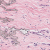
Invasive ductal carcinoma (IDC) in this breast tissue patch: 0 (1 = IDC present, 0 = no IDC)